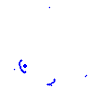
Particle: proton